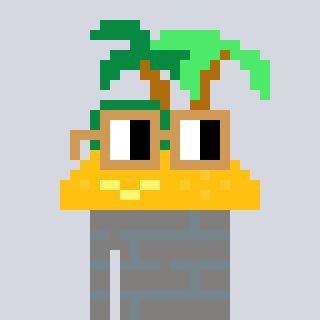
a pixel art character with square brown glasses, a island-shaped head and a bluegrey-colored body on a cool background